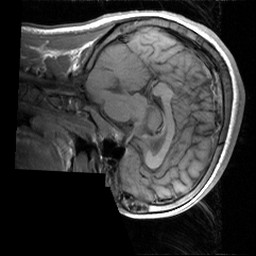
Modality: T1w
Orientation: sagittal
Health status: ill
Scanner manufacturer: siemens
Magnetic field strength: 1.5 T
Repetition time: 0.4 s
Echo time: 0.014 s